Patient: sex M, age 35
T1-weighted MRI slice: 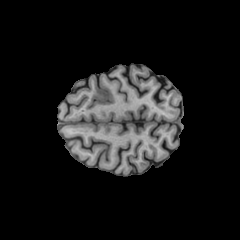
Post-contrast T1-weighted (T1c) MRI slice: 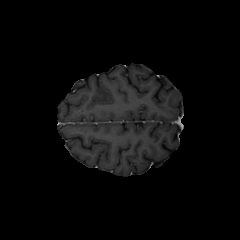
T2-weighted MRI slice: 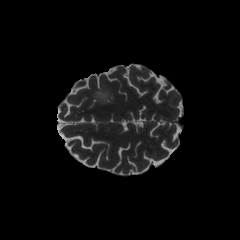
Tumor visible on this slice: yes
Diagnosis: Astrocytoma, IDH-mutant
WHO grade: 3